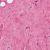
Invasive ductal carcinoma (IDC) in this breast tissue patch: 0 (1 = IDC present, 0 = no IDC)